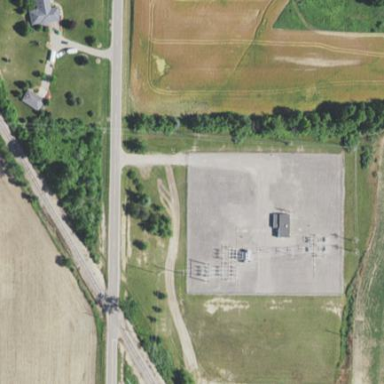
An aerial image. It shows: Distribution level power substation surrounded by fence.